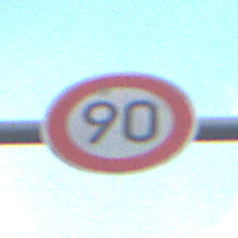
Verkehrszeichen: Geschwindigkeit90
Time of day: SunriseSunset
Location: Outdoor (RoadRail)
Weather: PartlyCloudy
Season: NotSpecified
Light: Natural